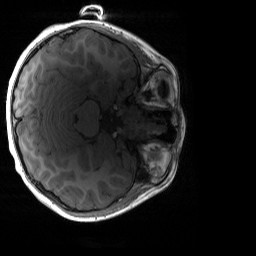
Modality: T1w
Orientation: axial
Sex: male
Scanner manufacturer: siemens
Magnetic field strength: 3 T
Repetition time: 1.9 s
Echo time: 0.00243 s